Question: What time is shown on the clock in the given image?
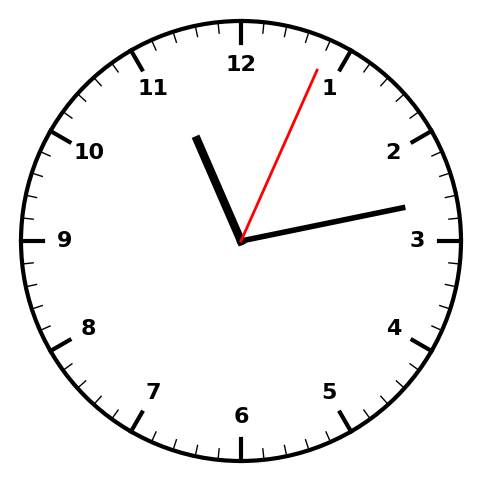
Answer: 11:13:04